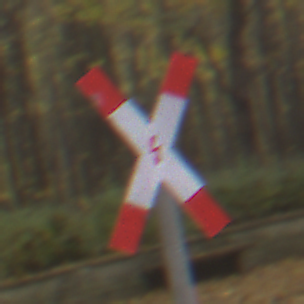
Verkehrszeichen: Andreaskreuz
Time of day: MorningAfternoon
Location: Outdoor (Nature)
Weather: Overcast
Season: Autumn
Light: Natural